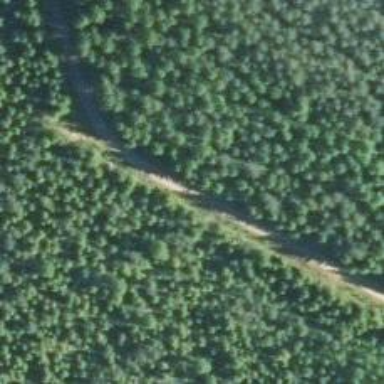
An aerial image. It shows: Well-maintained track road with grade 1 tracktype.